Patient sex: F
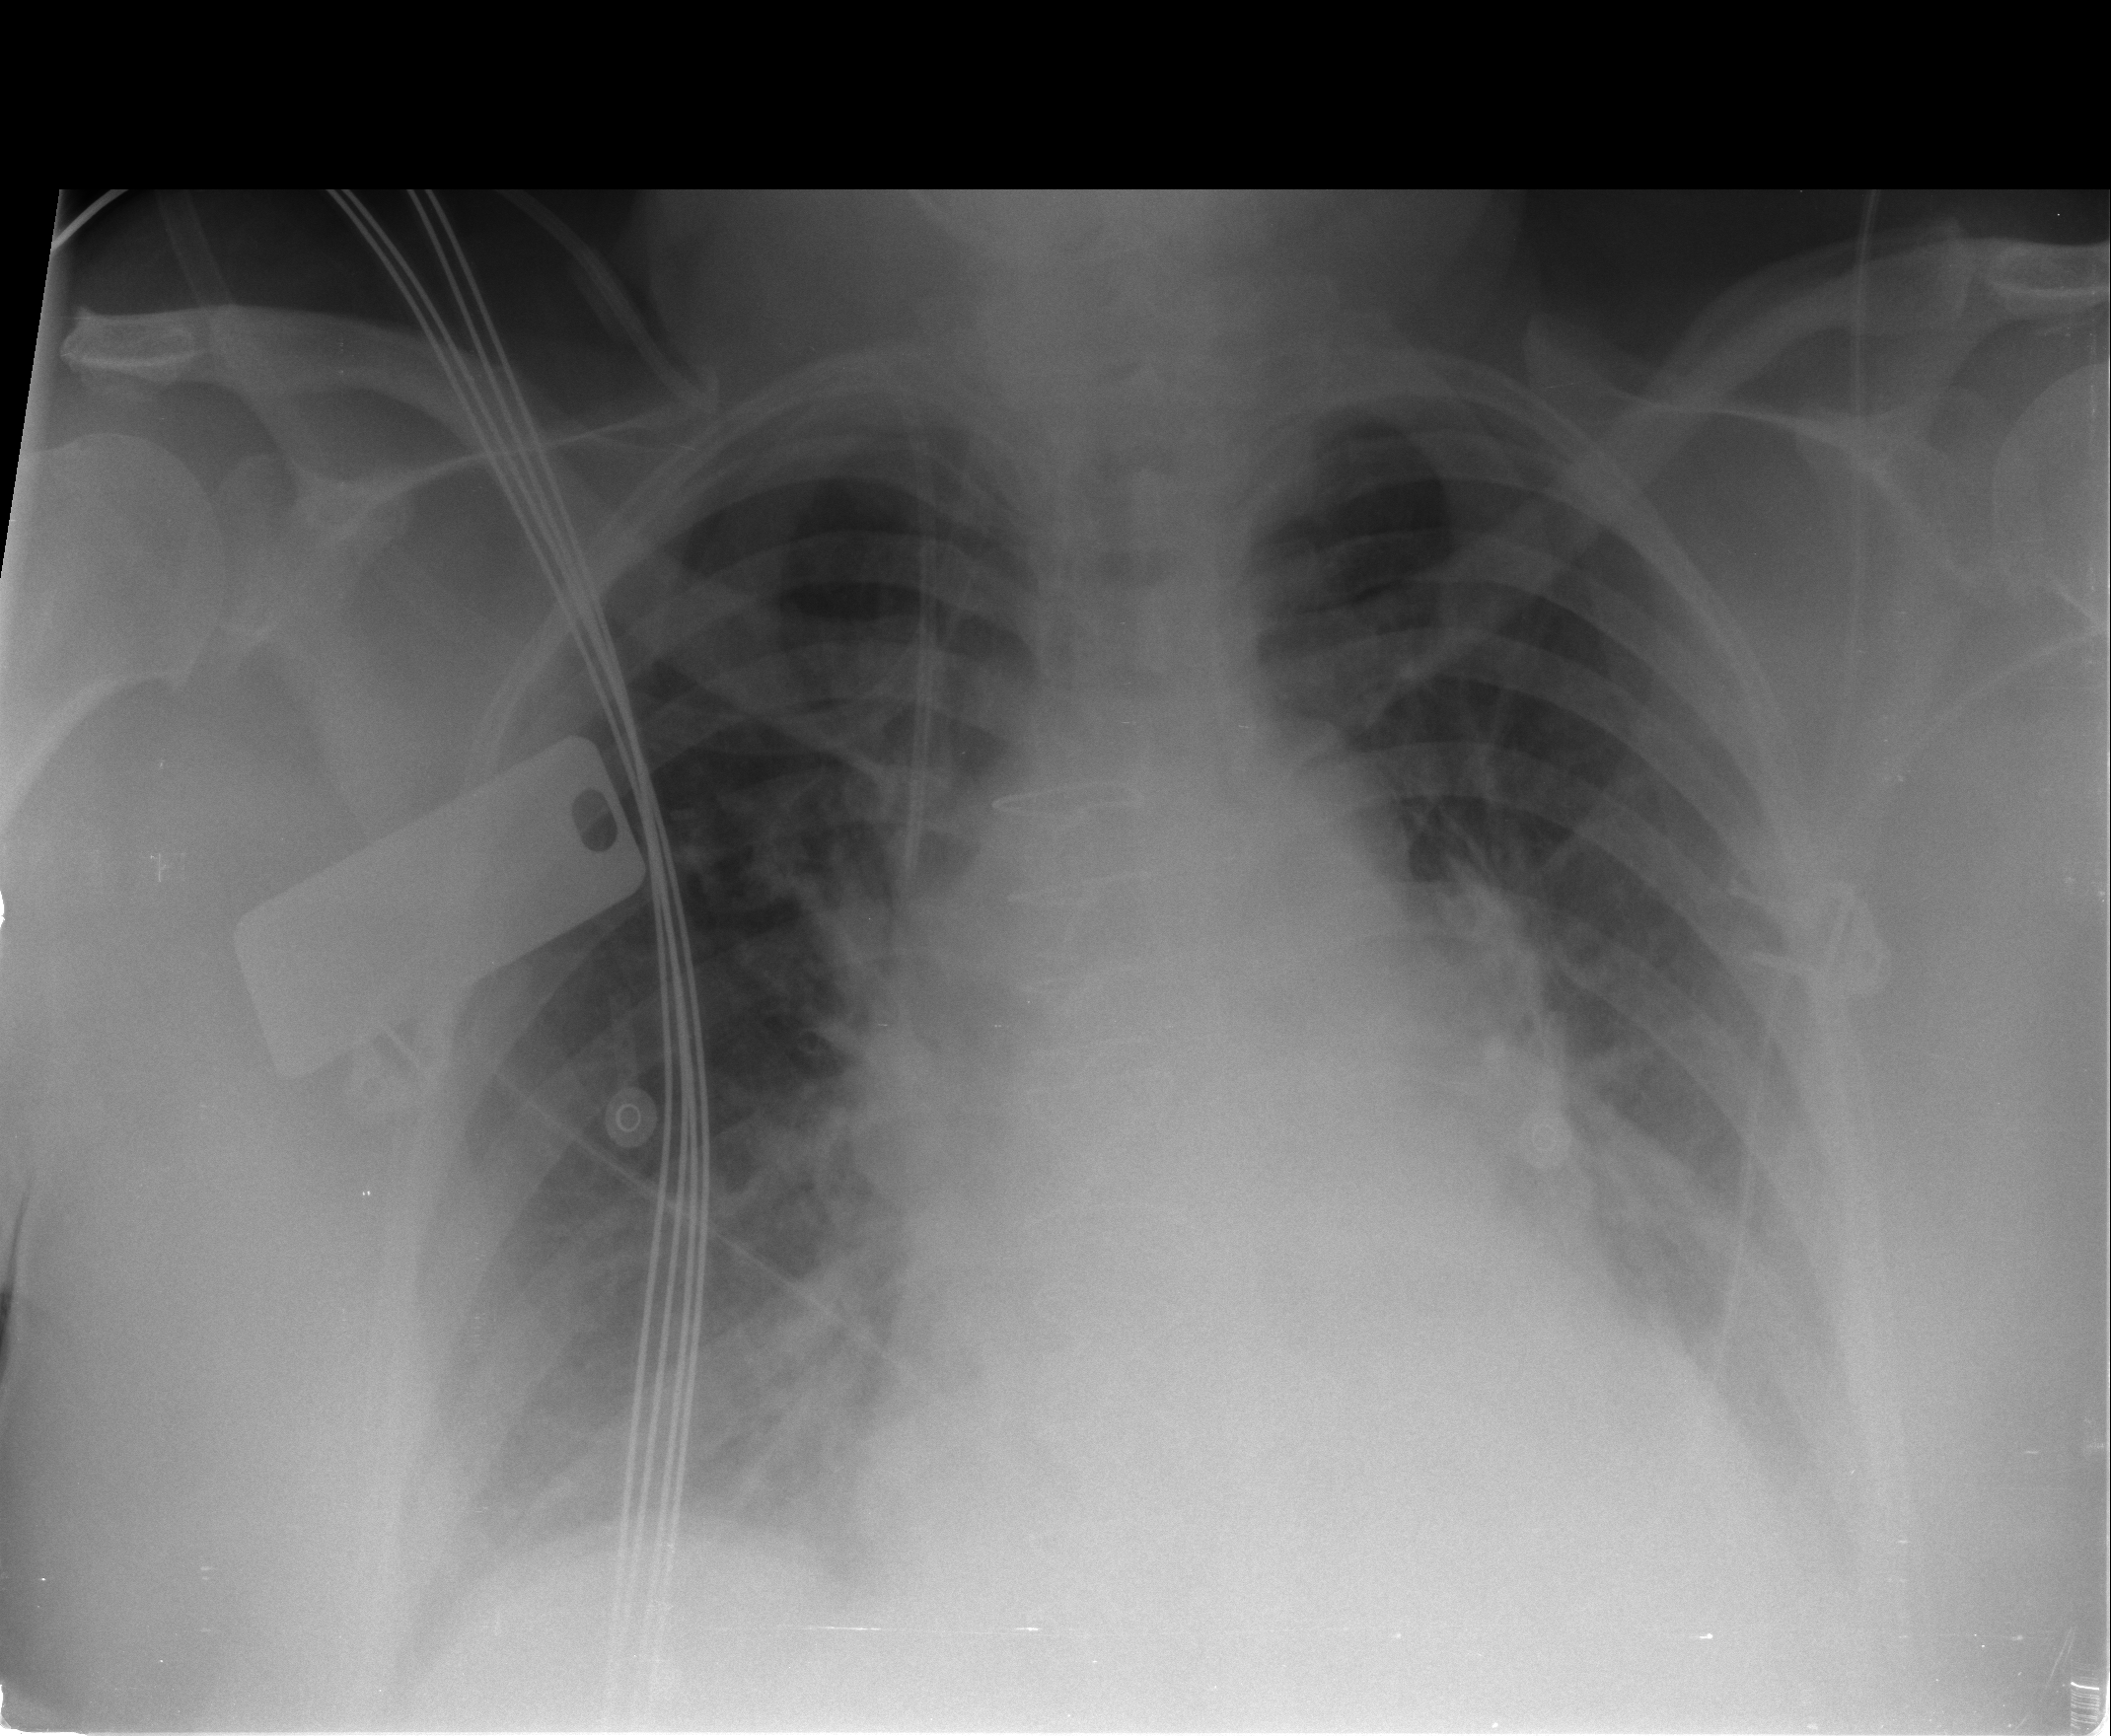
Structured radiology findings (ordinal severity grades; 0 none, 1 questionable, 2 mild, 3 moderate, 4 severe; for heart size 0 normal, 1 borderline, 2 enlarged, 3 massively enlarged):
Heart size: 2
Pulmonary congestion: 3
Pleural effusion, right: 2
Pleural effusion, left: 2
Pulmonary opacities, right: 0
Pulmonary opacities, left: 0
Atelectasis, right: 2
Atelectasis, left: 2